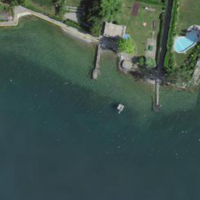
EUNIS habitat code: 14
Species observed at this site:
Erigeron karvinskianus
Lonicera tatarica